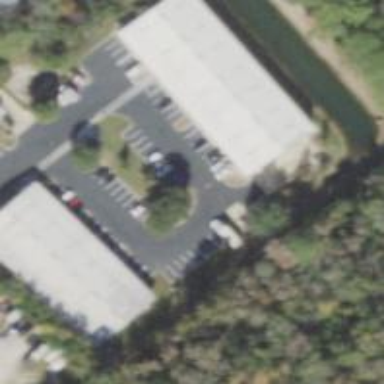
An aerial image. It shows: Commercial building.